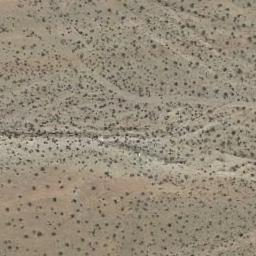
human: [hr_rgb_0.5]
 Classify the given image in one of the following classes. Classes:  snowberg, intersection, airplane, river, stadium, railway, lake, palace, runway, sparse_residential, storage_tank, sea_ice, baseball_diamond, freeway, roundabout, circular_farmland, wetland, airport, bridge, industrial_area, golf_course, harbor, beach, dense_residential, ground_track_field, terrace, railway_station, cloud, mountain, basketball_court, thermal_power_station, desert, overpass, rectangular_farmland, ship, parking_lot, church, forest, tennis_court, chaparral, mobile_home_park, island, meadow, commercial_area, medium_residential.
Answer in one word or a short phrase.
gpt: chaparral